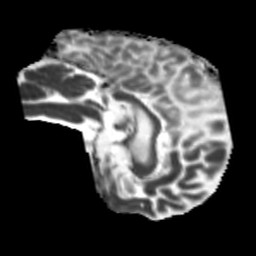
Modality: MD
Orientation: sagittal
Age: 46
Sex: male
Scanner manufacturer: siemens
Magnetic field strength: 3 T
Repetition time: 5.25 s
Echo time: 0.08 s